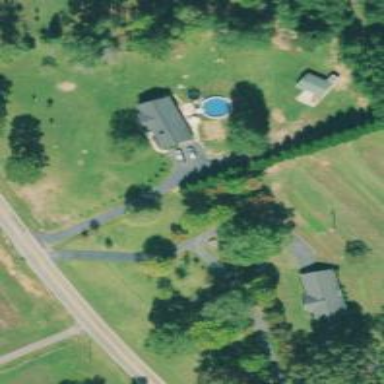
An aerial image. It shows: Driveway.